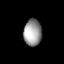
Tissue: lung
Cell type: Epithelial cells
Senescence score: 0.2129
Nuclear area (px): 471
Mean DAPI intensity: 152.781